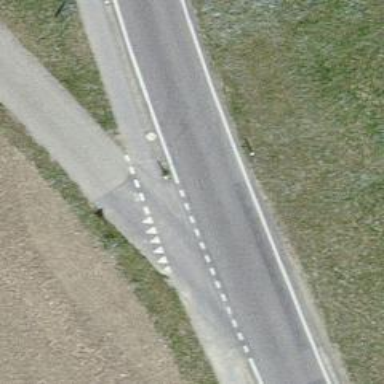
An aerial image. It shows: Road with "give way" sign.